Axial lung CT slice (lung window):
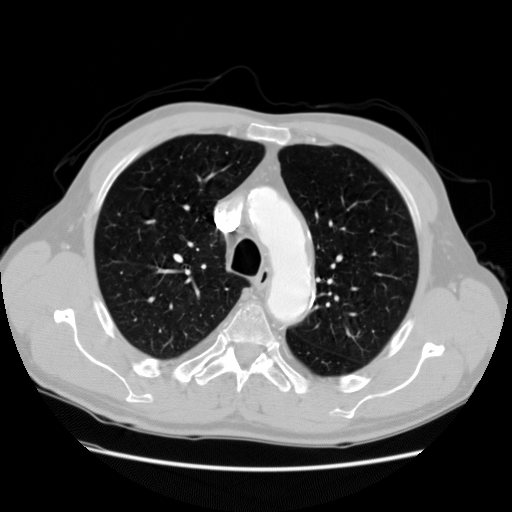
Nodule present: no